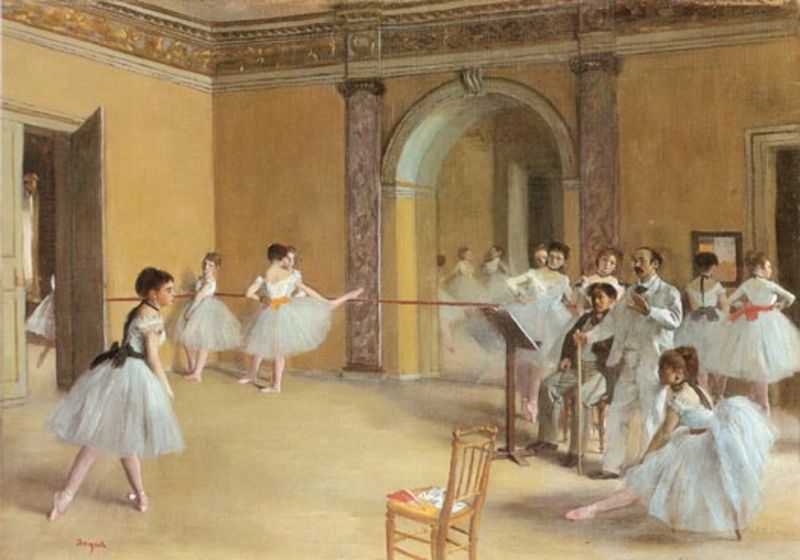
Titel: Foyer de la danse à l'Opéra, Der Tanzsaal des Opernhauses
Künstler: Edgar Degas
Standort: Paris
Institution: Musée d'Orsay
Schlagwörter: blau, fuß, gemälde, gruppe, hand, haut, mann, schatten, weiß, frauen, gelb, impressionismus, menschen, mädchen, ocker, sitzen, damen, degas, frankreich, frau, haar, hell, holz, kleid, kleider, licht, marmor, männer, ohrring, pastell, pfeiler, profil, raum, schwarz, stuhl, säule, säulen, tür, zeichnung, zimmer, gürtel, rot, beige, rock, schleife, tanz, anzug, bart, schnurrbart, architektur, arme, band, kleidung, knoten, bild, gesten, innenraum, signatur, spiegel, öl, sonne, boden, gold, haare, interieur, sitzend, decke, kind, musik, schleifen, tanzen, tänzerin, tänzerinnen, renaissance, rosa, kinder, stock, beine, füße, bogen, balett, ballerina, ballerinas, ballet, ballett, ballettmeister, ballettsaal, choreograph, choreographie, haltung, lehrer, noten, notenständer, probe, röcke, schuhe, schule, spitzenschuhe, stab, studie, tanzsaal, tanzschule, tanzstunde, tutu, tutus, tüll, tütü, unterricht, vortanzen, üben, übung, türe, aufwärmen, balerina, ballettschuhe, balletttänzerinnen, dehnen, edgar, pilaster, röckchen, saal, training, vorführung, rundbogen, schnäuzer, zopf, monet, sport, stuck, durchgang, knie, fliege, tor, bögen, abgewandt, offen, stangen, buch, durchblick, brett, schuh, pult, kapitell, fries, sims, gesims, claude monet, ständer, durchblicke, stange, basis, schüler, einblick, fussspitze, akademie, erklären, klasse, gebälk, studio, impressionist, lisene, ballsaal, italienisch, säuöen, vortrag, interier, chagal, tüt, spagat, stunde, tütüs, ballettschule, tut, ballettratten, eleven, tanzlehrer, ballettänzerin, ballettstange, ballettlehrer, ballettänzerinnen, exercise, instrukteur, kleiner spiegel, ratten, schläppchen, schwarzes brett, spitzenstand, nädchen, ballerinaa, balletttstange, anzug weiss, stande